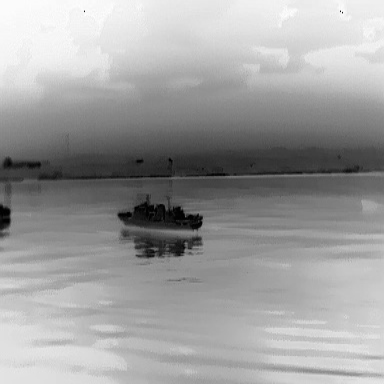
There is a warship in the infrared image.